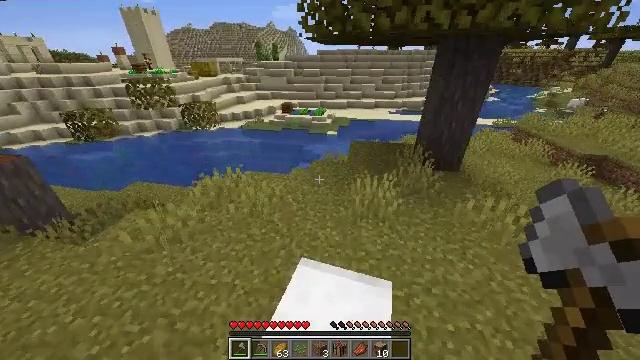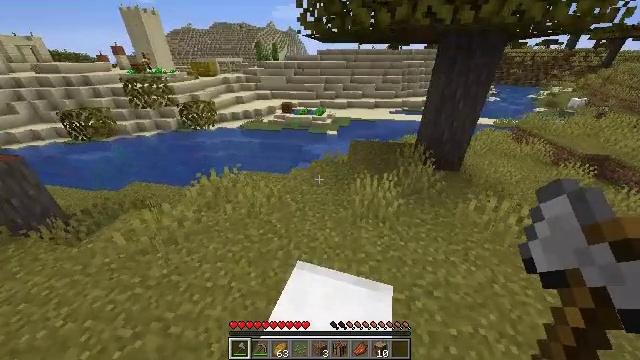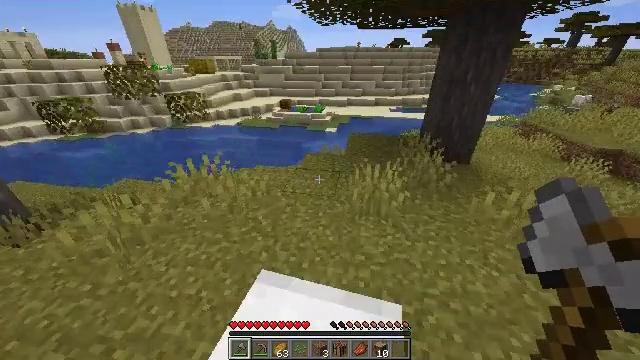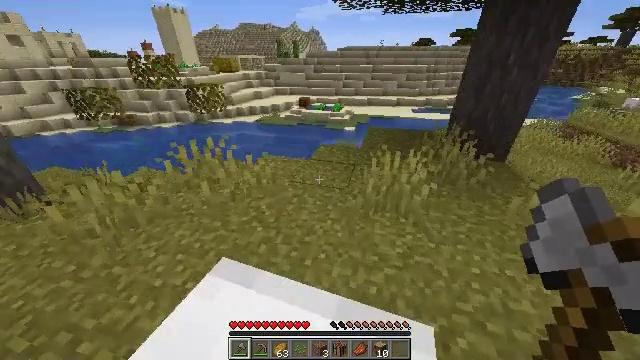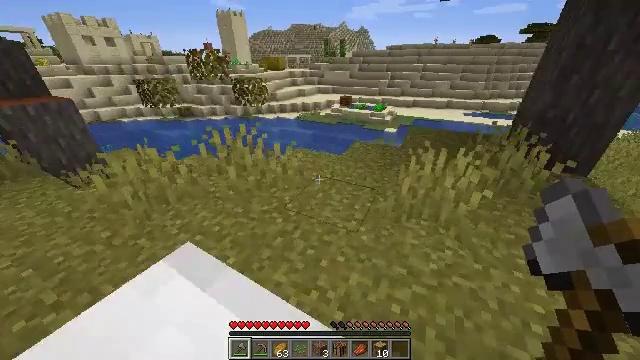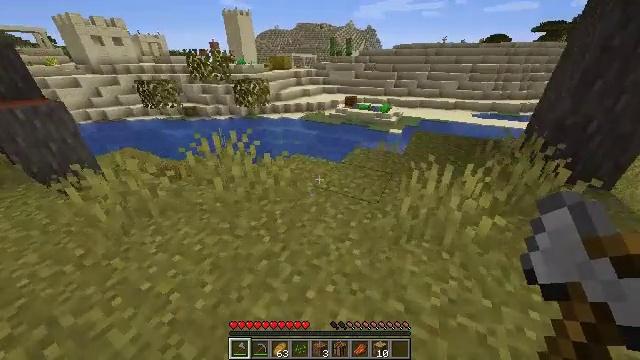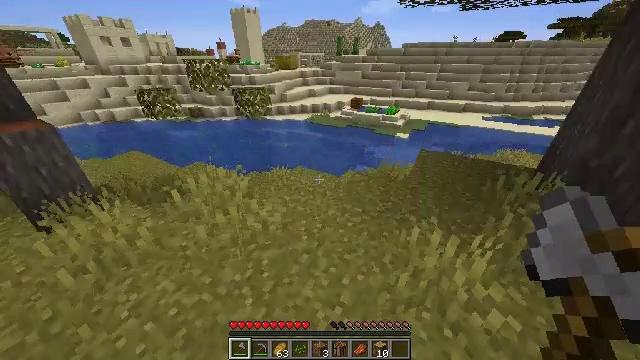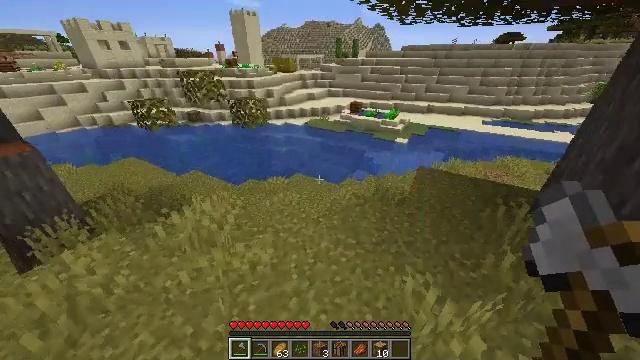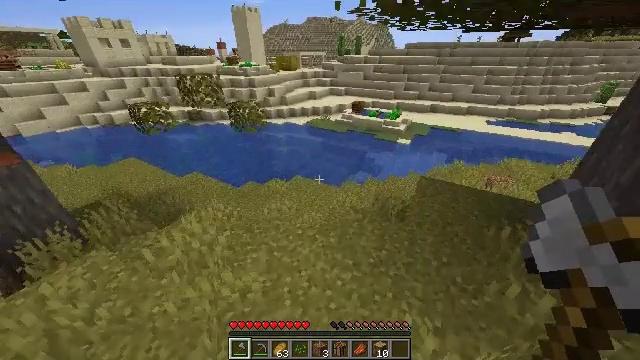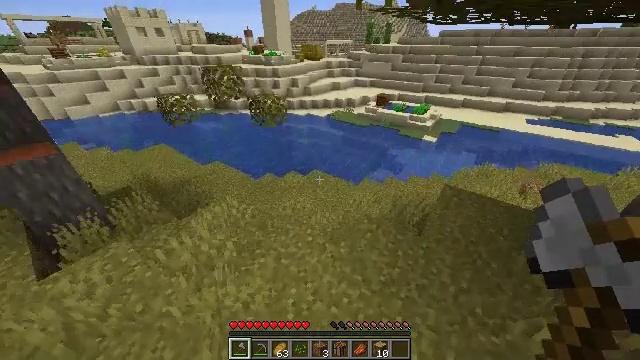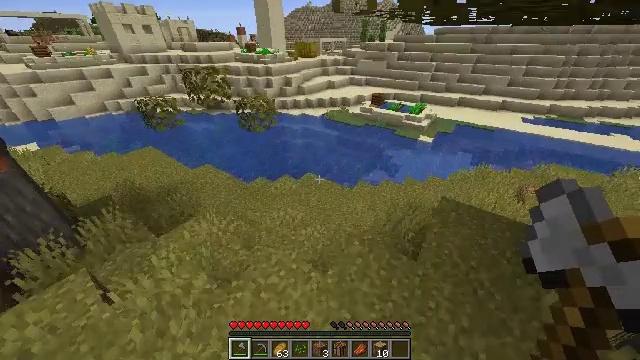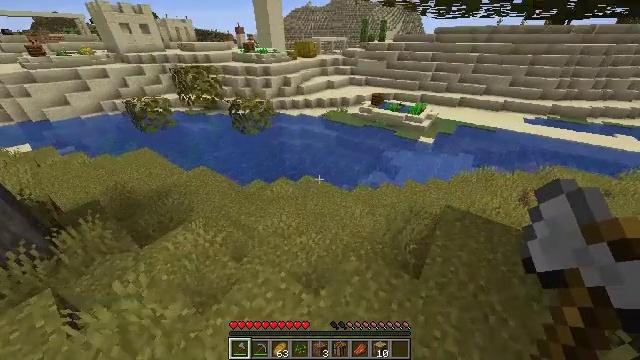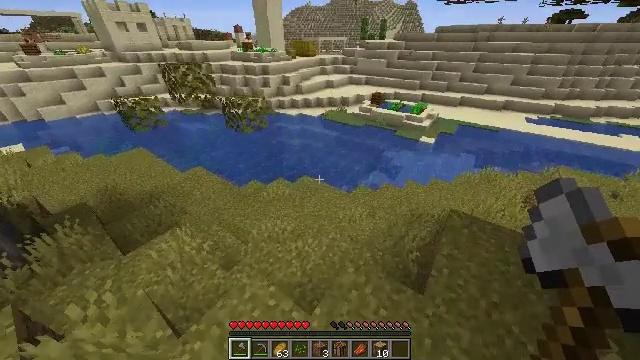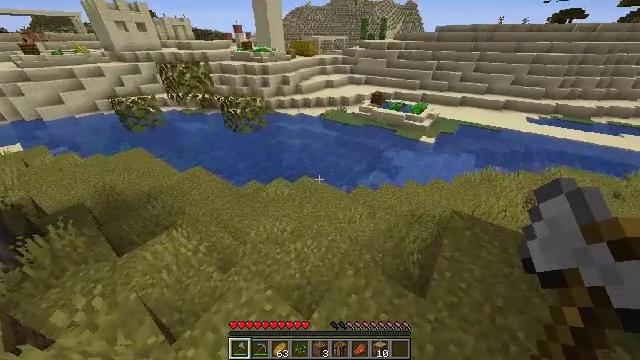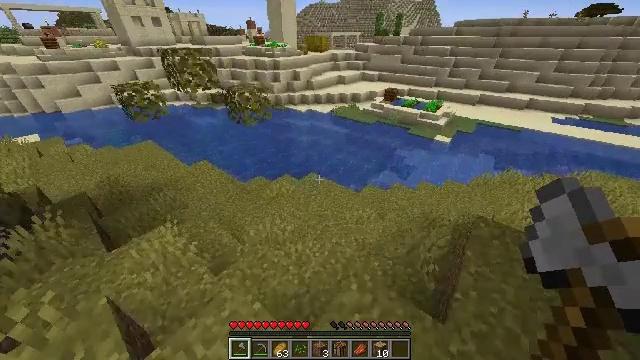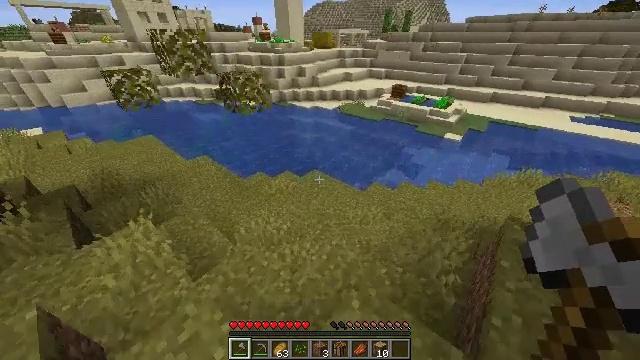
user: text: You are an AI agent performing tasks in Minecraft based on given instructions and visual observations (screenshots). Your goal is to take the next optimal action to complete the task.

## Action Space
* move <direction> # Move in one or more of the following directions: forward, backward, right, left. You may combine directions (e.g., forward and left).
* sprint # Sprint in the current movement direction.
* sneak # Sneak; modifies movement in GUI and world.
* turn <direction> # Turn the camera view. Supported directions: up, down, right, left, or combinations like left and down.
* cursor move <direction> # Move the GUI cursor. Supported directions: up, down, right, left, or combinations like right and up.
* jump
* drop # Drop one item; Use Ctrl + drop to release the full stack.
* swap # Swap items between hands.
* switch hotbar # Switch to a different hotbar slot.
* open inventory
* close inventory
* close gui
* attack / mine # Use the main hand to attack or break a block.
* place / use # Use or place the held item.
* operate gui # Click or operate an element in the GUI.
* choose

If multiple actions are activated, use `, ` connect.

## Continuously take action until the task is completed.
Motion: motion action
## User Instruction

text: Mine the cyan bed to pick it up.
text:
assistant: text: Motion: move forward, sprint, jump
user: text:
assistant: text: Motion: move forward, sprint, jump
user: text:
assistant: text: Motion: move forward, sprint, turn left, jump
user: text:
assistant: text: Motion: move forward, sprint, turn left, jump
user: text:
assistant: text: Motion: move forward, sprint, turn left, jump
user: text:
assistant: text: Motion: move forward, sprint, turn left, jump
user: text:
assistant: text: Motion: move forward, sprint, jump
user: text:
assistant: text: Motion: move forward, sprint, jump
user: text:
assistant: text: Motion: move forward, sprint, turn left and down, jump
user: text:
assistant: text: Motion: move forward, sprint, turn right, jump
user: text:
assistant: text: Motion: move forward, sprint, jump
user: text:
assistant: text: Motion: move forward, sprint, jump
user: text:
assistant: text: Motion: move forward, sprint, jump
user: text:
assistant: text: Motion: move forward, sprint, turn left, jump
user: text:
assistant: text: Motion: move forward, sprint, turn left, jump
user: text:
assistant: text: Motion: move forward, sprint, jump
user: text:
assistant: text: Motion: move forward, sprint, jump
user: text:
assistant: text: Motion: move forward, sprint, jump
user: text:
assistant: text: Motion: move forward, sprint, jump
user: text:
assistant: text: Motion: move forward, sprint, jump
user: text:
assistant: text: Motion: move forward, sprint, jump
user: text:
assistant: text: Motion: move forward, sprint, jump
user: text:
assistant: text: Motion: move forward, sprint, jump
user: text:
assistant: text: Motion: move forward, sprint, jump
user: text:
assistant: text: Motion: move forward, sprint, jump
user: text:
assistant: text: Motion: move forward, sprint
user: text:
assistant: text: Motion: move forward, sprint
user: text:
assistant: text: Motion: move forward, sprint, turn left and down
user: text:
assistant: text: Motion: move forward, sprint, turn left and down
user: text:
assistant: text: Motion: move forward, sprint, turn left